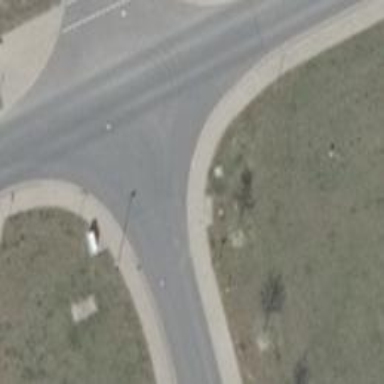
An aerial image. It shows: Uncontrolled crossing on footway.